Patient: sex M, age 65
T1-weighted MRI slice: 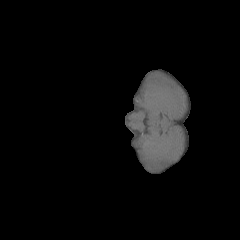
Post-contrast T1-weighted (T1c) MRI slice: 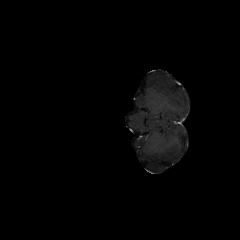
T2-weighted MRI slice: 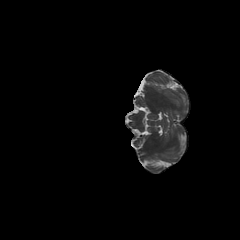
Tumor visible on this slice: no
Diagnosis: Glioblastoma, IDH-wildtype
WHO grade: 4